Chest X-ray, AP view. Patient: 72 years old, sex F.
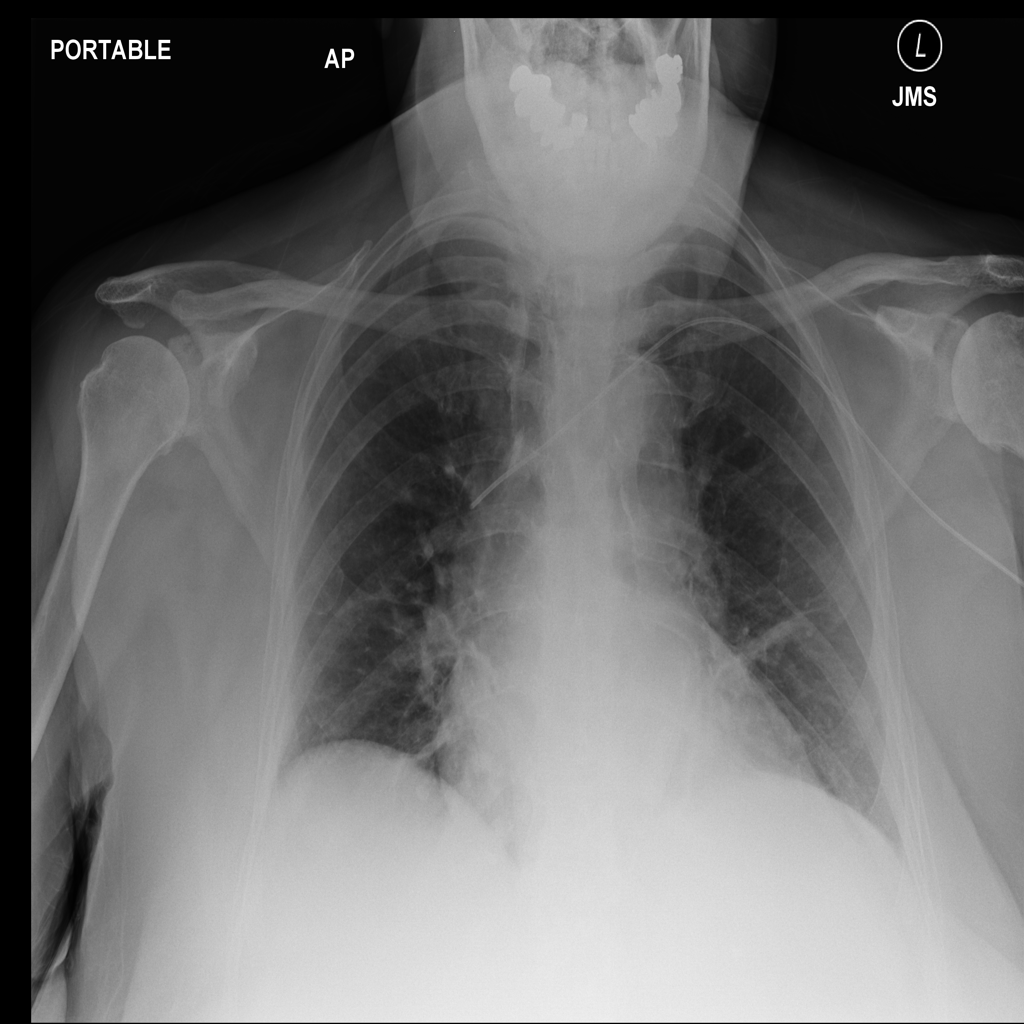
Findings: Atelectasis